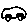
Label: car